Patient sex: M
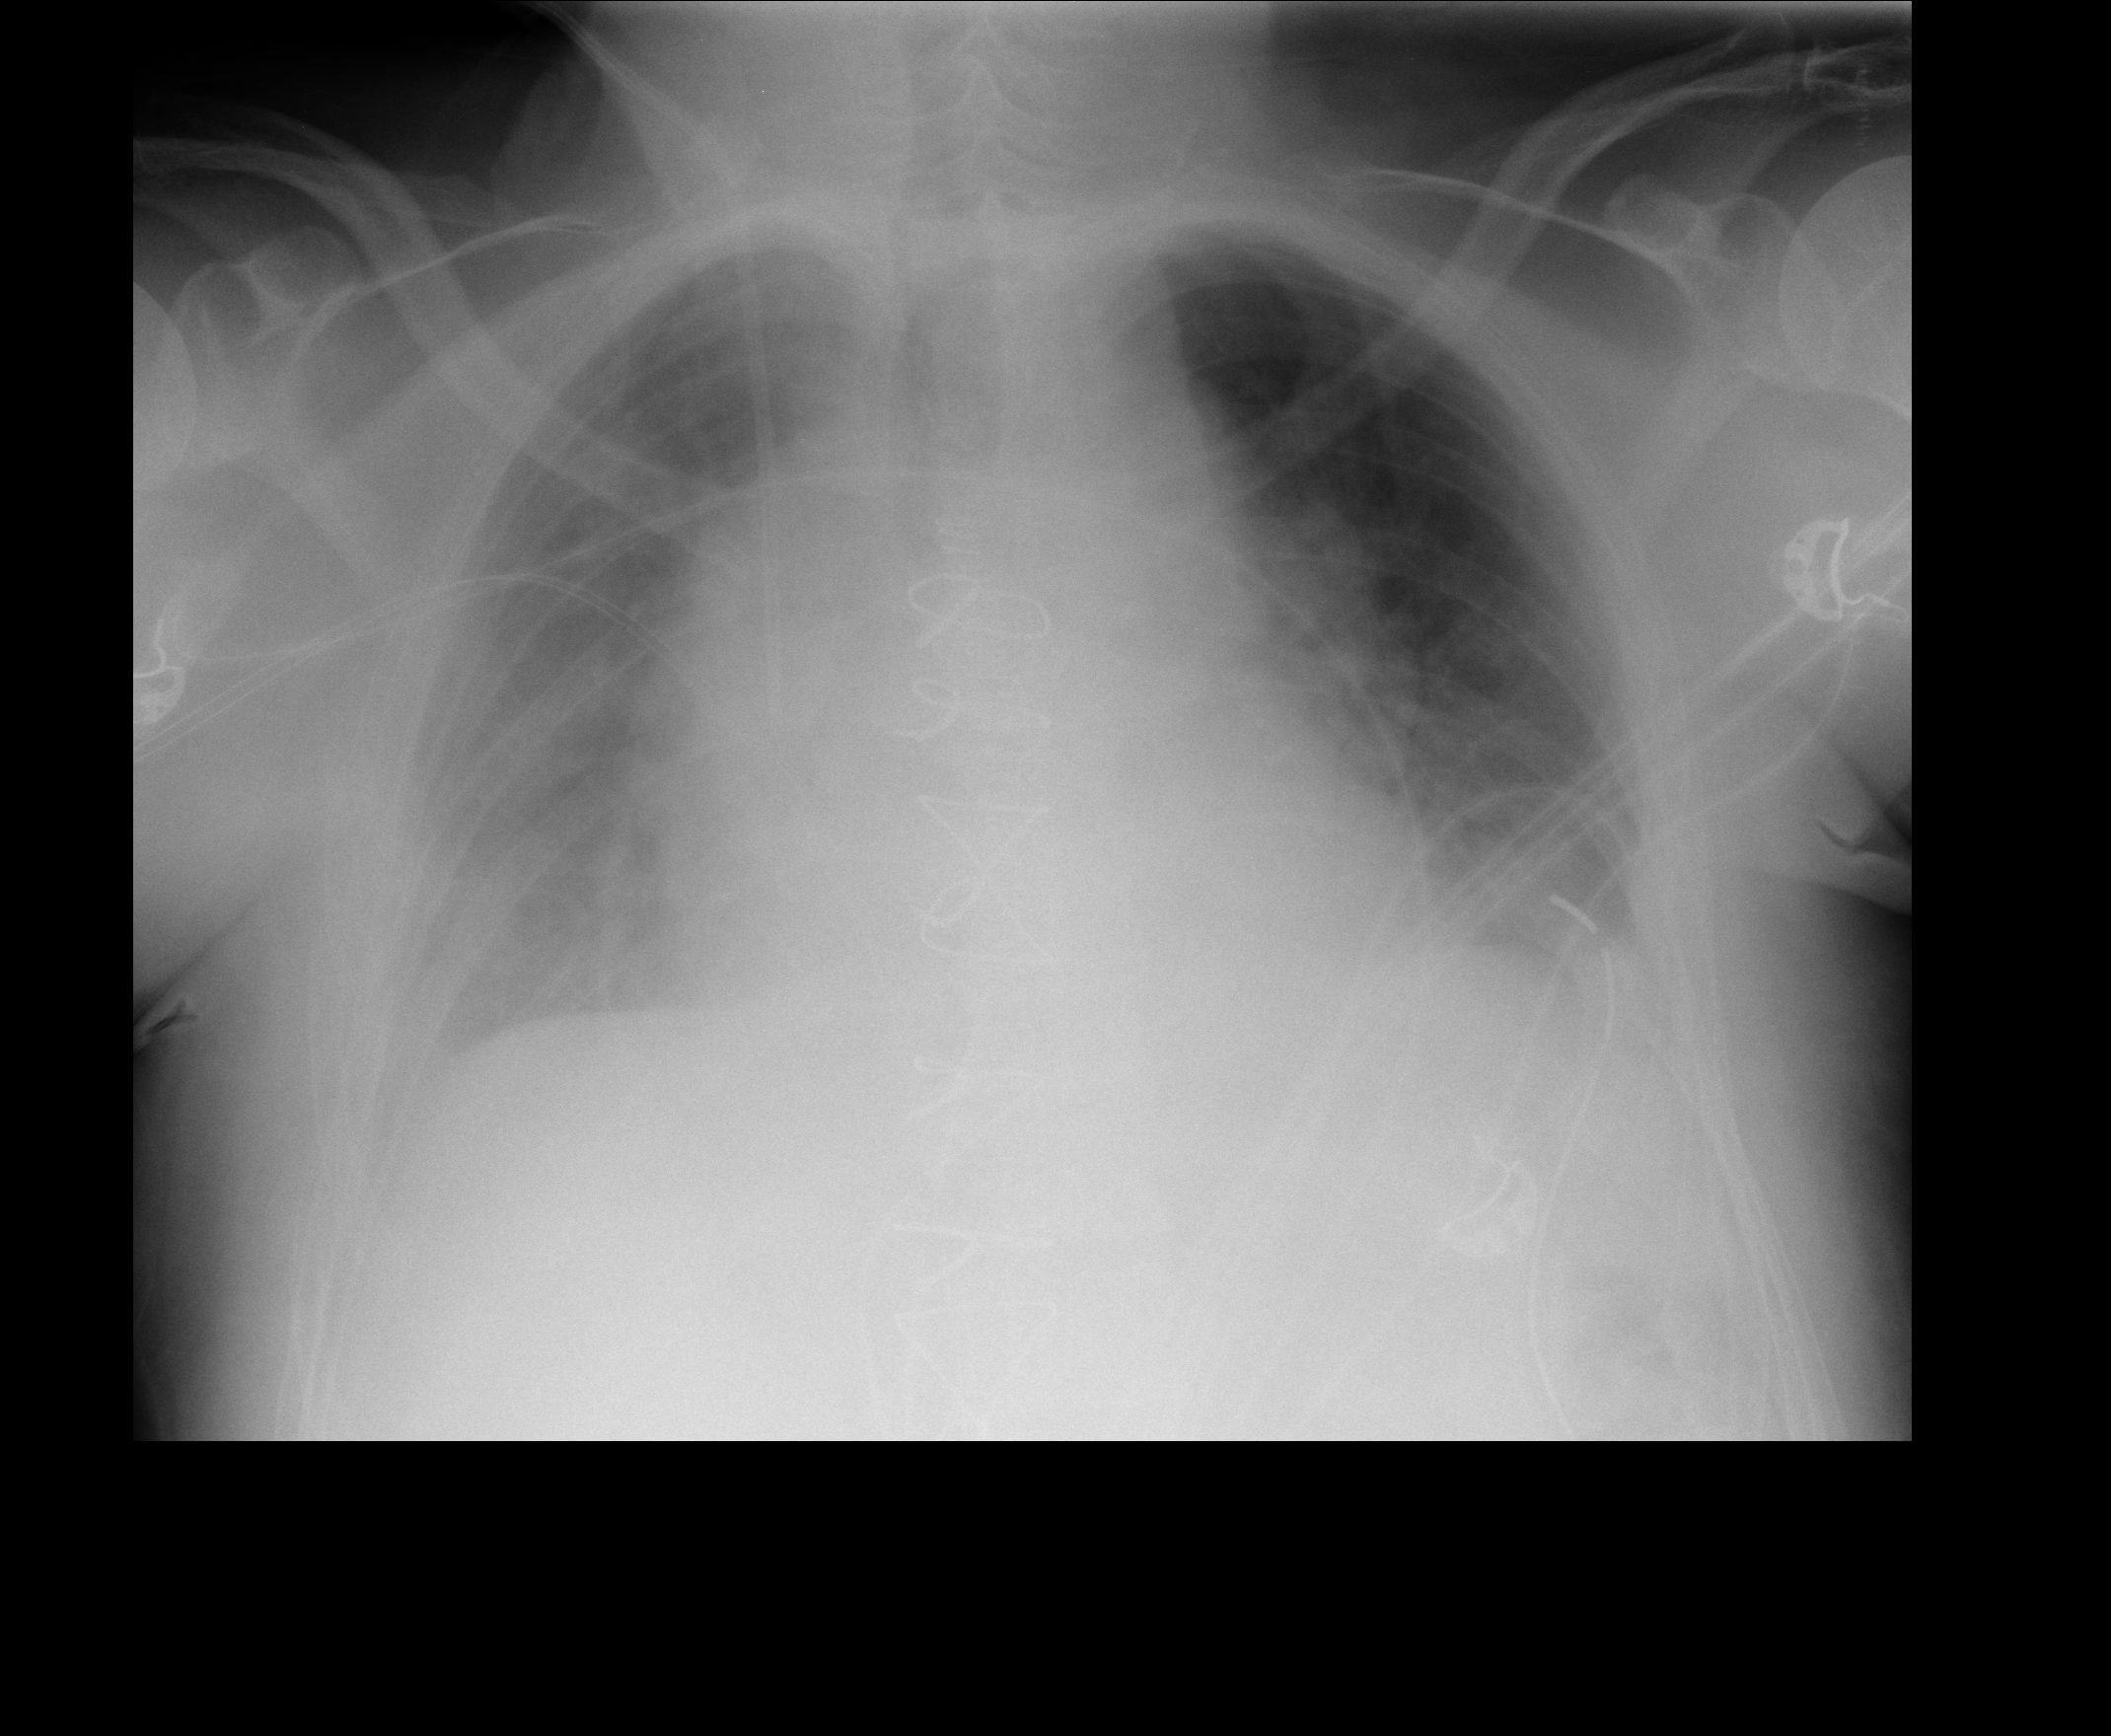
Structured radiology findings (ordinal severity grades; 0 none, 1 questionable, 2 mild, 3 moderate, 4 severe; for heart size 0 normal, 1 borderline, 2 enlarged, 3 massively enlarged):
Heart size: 2
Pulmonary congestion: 2
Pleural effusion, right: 2
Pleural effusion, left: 2
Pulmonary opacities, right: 0
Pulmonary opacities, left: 0
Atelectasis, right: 2
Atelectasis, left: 2